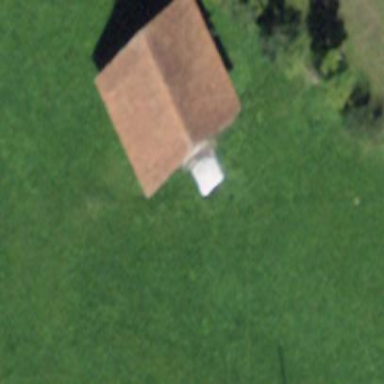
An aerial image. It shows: Barn.